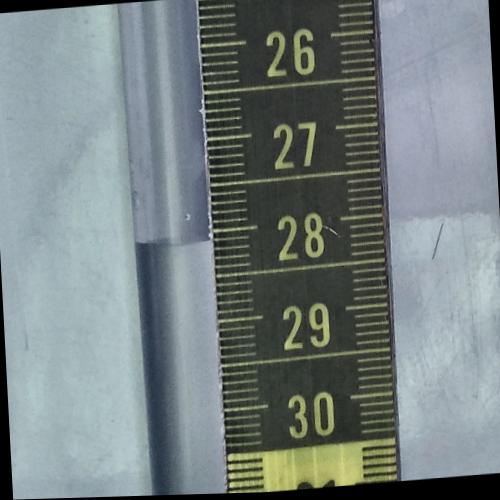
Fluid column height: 28.1 cm